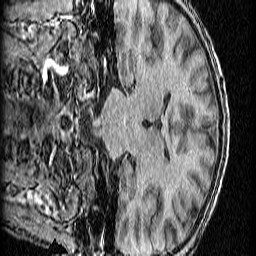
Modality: T1w
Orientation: sagittal
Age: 22
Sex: male
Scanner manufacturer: ge
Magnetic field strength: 15000 T
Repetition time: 9.1 s
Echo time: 1.956 s